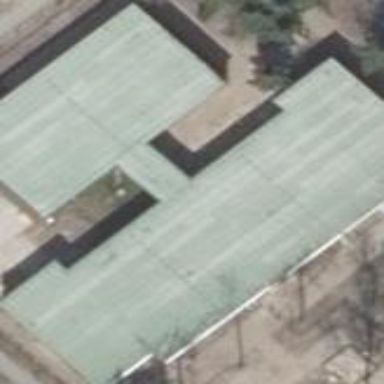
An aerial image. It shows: Kindergarten.